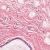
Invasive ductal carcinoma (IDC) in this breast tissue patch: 0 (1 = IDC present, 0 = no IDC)